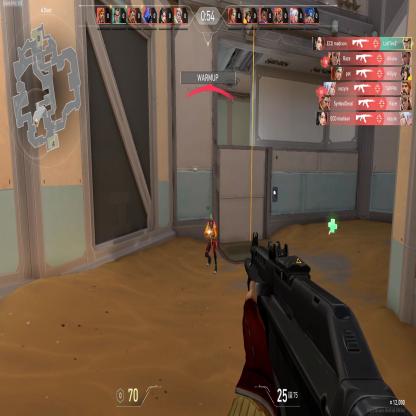
Label: enemy